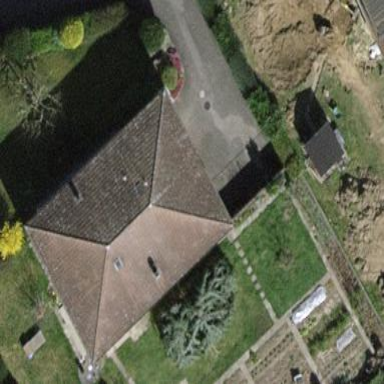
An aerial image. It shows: Detached building.